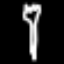
Label: fork